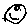
Label: smiley face